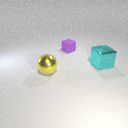
large cyan metal cube to the right of small purple rubber cube